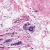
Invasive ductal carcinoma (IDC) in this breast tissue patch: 0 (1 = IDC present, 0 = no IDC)